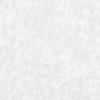
Label: no_change